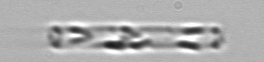
Label: Cerataulina_pelagica